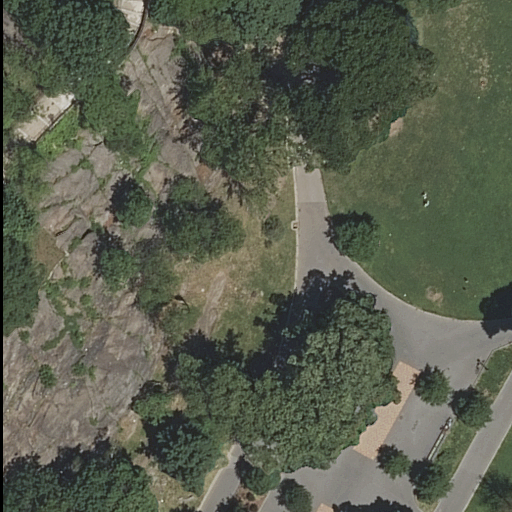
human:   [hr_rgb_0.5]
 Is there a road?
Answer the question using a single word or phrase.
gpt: yes

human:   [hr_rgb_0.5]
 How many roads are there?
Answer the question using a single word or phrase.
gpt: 4

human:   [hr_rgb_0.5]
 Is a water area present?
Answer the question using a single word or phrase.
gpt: no

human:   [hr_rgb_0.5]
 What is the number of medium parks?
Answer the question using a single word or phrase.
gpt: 0

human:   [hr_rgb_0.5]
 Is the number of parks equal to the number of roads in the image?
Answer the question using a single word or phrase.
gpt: no

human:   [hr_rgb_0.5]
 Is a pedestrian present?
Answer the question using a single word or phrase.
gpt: yes

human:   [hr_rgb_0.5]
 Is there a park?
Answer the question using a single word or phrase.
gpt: yes

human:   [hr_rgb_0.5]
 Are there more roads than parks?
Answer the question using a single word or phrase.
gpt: yes

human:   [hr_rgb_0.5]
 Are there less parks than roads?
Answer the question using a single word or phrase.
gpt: yes

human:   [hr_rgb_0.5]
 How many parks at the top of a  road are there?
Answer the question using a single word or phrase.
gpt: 0

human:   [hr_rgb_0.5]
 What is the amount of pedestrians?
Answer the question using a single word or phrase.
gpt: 1

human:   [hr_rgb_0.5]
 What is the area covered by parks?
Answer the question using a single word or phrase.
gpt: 90m2

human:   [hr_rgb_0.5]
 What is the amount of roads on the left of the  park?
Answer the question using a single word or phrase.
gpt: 4

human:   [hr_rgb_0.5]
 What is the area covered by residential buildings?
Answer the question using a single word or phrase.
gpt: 0m2

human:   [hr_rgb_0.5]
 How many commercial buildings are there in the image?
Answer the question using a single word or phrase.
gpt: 0

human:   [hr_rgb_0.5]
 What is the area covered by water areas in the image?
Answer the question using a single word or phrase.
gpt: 0m2

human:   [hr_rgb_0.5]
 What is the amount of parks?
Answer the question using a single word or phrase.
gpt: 1

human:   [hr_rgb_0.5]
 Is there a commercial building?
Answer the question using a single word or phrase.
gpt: no

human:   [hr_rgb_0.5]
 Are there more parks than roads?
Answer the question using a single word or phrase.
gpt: no

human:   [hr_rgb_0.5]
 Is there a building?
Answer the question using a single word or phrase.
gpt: no

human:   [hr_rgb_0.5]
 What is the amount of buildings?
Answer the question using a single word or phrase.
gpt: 0

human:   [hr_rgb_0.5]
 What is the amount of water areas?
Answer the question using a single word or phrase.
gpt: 0

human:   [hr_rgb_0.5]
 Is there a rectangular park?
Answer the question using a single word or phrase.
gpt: yes

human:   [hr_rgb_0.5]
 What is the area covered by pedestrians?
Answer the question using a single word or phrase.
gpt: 1125m2

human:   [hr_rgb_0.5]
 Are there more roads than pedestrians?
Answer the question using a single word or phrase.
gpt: yes

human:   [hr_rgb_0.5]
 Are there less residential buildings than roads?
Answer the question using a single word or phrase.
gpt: yes

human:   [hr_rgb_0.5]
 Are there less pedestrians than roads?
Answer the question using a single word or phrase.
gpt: yes

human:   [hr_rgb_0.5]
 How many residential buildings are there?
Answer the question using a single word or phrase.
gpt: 0

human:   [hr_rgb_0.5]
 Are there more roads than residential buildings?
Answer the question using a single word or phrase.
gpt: yes

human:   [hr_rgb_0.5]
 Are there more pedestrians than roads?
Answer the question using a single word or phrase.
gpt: no

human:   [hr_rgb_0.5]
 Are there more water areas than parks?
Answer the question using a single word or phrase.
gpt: no

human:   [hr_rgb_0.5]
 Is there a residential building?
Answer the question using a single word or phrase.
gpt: no

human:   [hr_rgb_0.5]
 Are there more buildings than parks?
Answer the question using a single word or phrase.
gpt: no

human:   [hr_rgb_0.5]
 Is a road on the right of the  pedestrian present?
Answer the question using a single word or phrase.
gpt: no

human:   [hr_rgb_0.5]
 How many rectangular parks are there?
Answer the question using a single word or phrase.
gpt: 1

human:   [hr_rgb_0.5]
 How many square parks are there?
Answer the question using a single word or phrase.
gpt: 0

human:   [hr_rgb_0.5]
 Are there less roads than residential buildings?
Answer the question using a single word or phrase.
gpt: no

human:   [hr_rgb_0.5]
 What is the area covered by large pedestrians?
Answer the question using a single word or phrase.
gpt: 1125m2

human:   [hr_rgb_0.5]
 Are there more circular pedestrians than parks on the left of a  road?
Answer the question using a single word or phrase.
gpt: no

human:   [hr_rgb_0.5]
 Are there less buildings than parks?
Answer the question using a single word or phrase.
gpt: yes

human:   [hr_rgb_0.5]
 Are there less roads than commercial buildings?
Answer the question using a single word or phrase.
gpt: no

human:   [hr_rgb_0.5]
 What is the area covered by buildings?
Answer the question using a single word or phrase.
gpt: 0m2

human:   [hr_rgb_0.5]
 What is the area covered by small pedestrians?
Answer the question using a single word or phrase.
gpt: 0m2

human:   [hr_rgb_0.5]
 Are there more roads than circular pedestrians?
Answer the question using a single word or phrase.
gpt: yes

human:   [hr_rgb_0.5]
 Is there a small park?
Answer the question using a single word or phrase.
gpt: yes

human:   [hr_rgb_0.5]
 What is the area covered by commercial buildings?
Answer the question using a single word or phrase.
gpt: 0m2

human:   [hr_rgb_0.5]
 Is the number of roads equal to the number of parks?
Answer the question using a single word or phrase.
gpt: no

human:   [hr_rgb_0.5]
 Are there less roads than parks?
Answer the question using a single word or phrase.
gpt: no

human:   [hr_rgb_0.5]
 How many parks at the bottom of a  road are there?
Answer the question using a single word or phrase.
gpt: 1

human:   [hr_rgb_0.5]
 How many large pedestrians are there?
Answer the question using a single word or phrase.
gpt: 1

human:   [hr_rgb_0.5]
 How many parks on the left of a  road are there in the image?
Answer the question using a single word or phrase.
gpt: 0

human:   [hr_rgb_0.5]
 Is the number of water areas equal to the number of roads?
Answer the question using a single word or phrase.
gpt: no

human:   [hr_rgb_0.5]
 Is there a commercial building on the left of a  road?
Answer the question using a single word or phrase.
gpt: no

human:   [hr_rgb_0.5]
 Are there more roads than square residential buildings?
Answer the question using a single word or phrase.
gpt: yes

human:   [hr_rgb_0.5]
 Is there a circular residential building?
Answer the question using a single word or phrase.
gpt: no

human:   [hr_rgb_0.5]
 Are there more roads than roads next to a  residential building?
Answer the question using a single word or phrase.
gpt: yes

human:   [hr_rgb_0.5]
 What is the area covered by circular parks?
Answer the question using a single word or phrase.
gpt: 0m2

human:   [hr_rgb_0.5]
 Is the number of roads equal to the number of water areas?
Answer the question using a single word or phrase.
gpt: no

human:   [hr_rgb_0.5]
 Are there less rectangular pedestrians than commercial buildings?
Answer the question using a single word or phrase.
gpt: no

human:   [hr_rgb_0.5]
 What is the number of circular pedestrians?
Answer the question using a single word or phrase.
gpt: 0

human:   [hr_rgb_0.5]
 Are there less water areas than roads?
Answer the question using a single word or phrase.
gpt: yes

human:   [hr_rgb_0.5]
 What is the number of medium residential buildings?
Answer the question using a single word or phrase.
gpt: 0

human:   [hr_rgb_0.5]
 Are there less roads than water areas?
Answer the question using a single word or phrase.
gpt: no

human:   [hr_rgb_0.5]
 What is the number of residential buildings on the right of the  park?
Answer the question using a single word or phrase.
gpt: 0